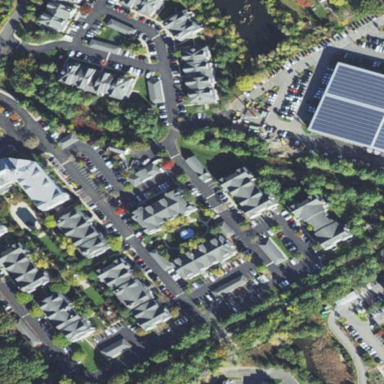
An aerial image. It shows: Residential area with apartments.